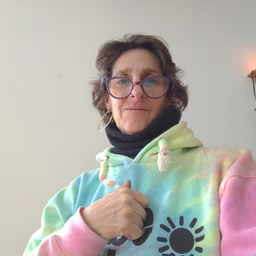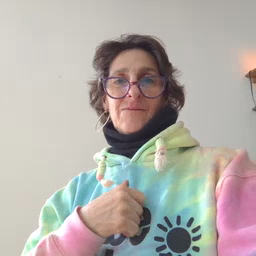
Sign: eye